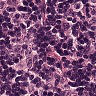
Metastatic tissue present: no